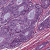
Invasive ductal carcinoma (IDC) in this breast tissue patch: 1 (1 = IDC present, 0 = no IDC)